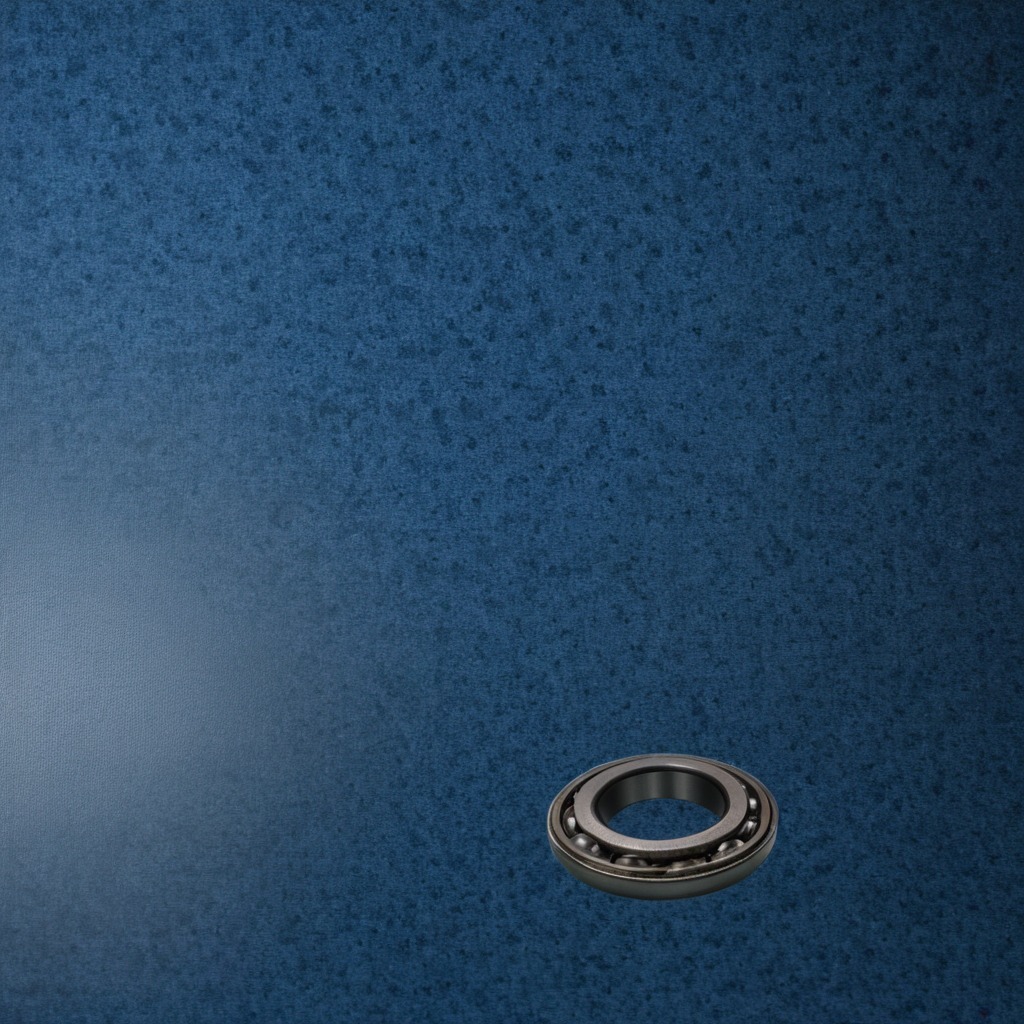
A metal ball bearing is lying on a clean granite tabletop covered with a blue rubber mat inside a workshop under bright overhead lighting crisp shadows high clarity worn but beneath the mat